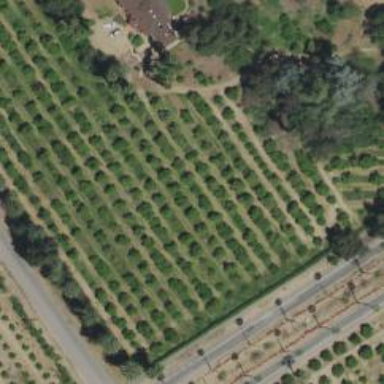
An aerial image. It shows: Orchard.